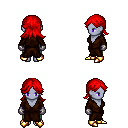
a pixel art fantasy rpg character, female body template, dark elf, purple skin, brown robe, teal pants, red loose hair, metal gloves, gold boots, four views (front, back, left, right), 2x2 character sprite sheet, small pixel art, hard edges, no anti-aliasing